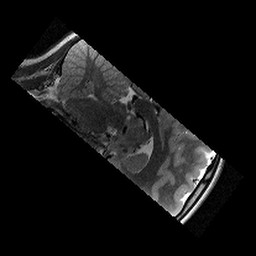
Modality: T2w
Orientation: sagittal
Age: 12
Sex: female
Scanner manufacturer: siemens
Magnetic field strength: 3 T
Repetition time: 9.23 s
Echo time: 0.067 s